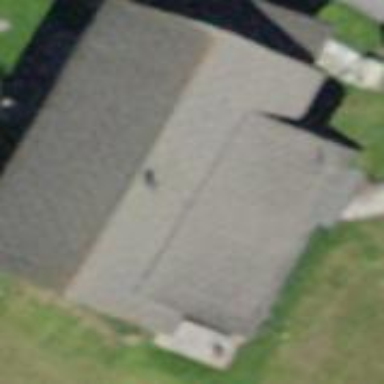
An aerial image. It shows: Building with tiled roof.